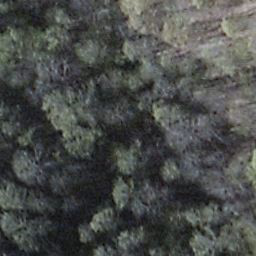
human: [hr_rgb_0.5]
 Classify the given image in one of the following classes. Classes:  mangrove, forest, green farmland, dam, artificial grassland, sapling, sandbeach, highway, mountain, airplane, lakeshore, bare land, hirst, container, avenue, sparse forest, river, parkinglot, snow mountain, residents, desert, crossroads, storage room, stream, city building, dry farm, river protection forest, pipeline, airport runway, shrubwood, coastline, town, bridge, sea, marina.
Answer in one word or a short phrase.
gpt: shrubwood